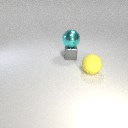
large cyan metal sphere above small gray metal cube